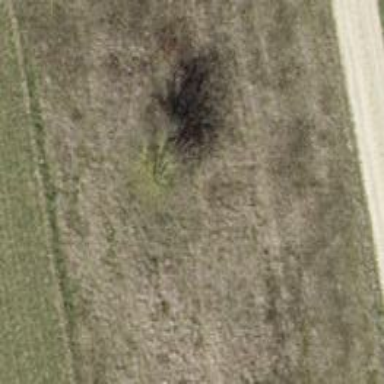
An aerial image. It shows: Broadleaved tree in natural setting.